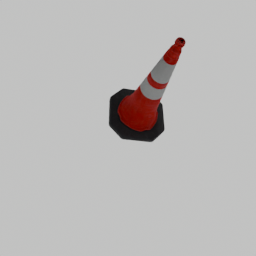
Label: tools